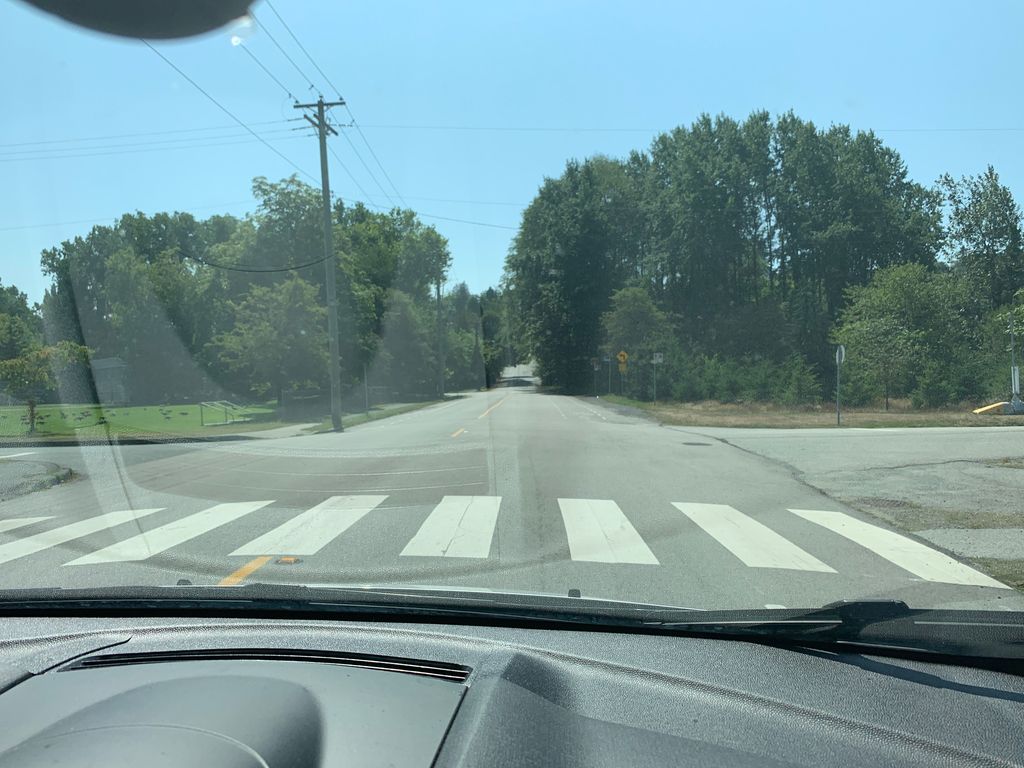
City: vancouver